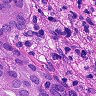
Metastatic tissue present: yes